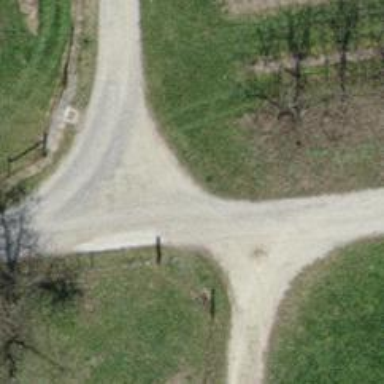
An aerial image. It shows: Agricultural track with grade2 surface. Only agricultural vehicles are allowed on this road.